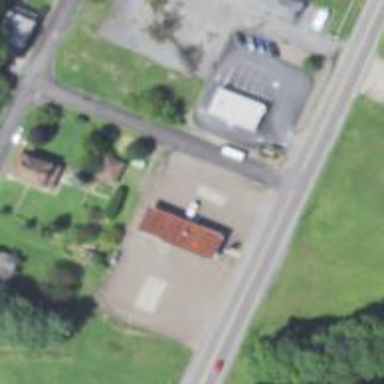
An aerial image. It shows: Pharmacy.